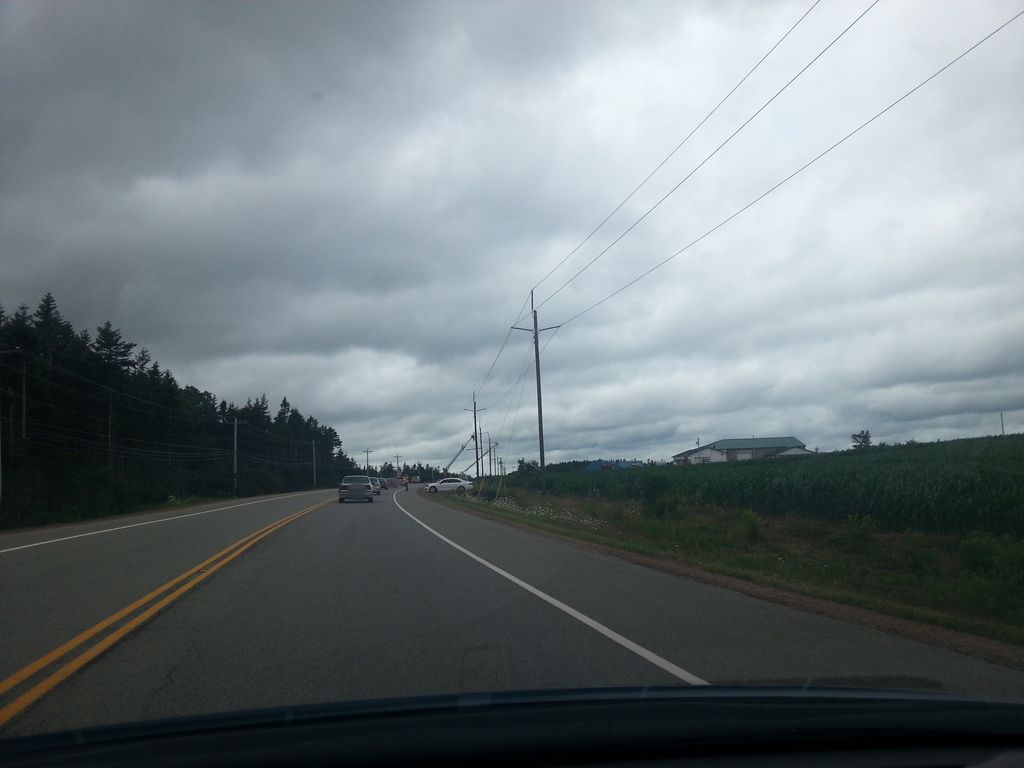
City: charlottetown